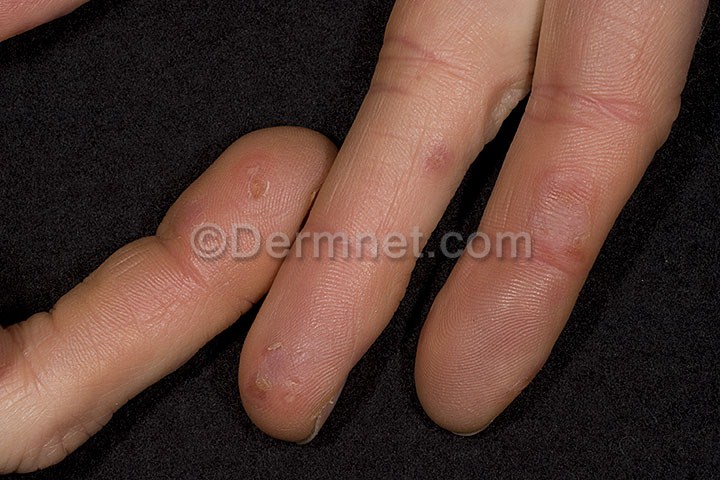
Disease: Lupus and other Connective Tissue diseases